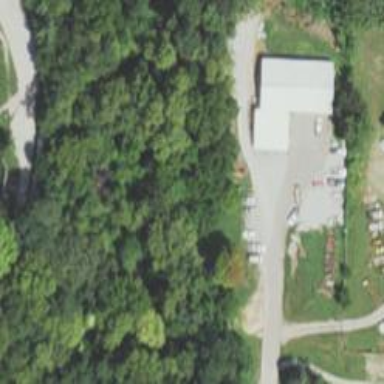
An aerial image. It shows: Driveway leading to service road.